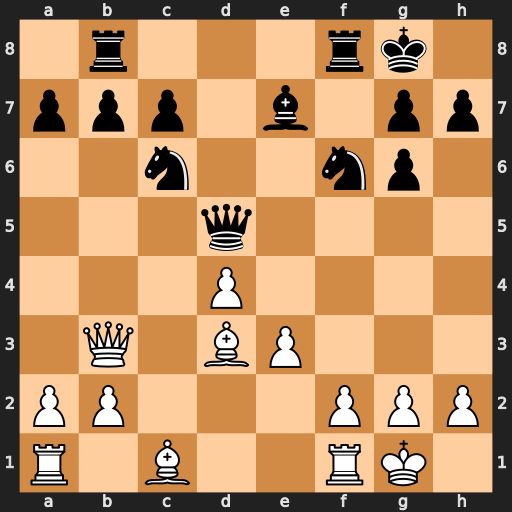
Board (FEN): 1r3rk1/ppp1b1pp/2n2np1/3q4/3P4/1Q1BP3/PP3PPP/R1B2RK1
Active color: w
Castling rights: -
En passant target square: -
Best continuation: Bc4 Qxc4 Qxc4+